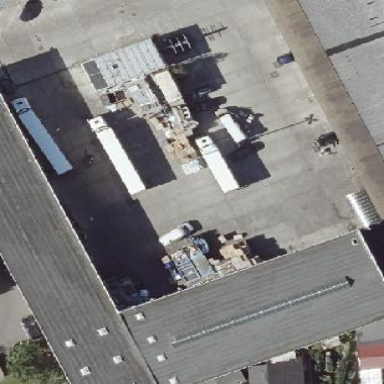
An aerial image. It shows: Commercial building.